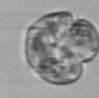
Label: Karenia